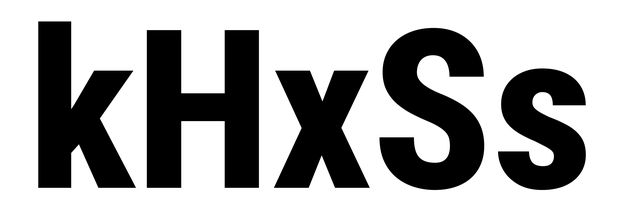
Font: Roboto_Condensed_ExtraBold